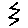
Label: zigzag